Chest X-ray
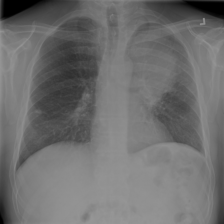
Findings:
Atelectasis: negative
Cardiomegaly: negative
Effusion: negative
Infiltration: negative
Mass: positive
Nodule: negative
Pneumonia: negative
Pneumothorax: negative
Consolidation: positive
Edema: negative
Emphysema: negative
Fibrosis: negative
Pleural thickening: negative
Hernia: negative